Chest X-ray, PA view. Patient: 24 years old, sex M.
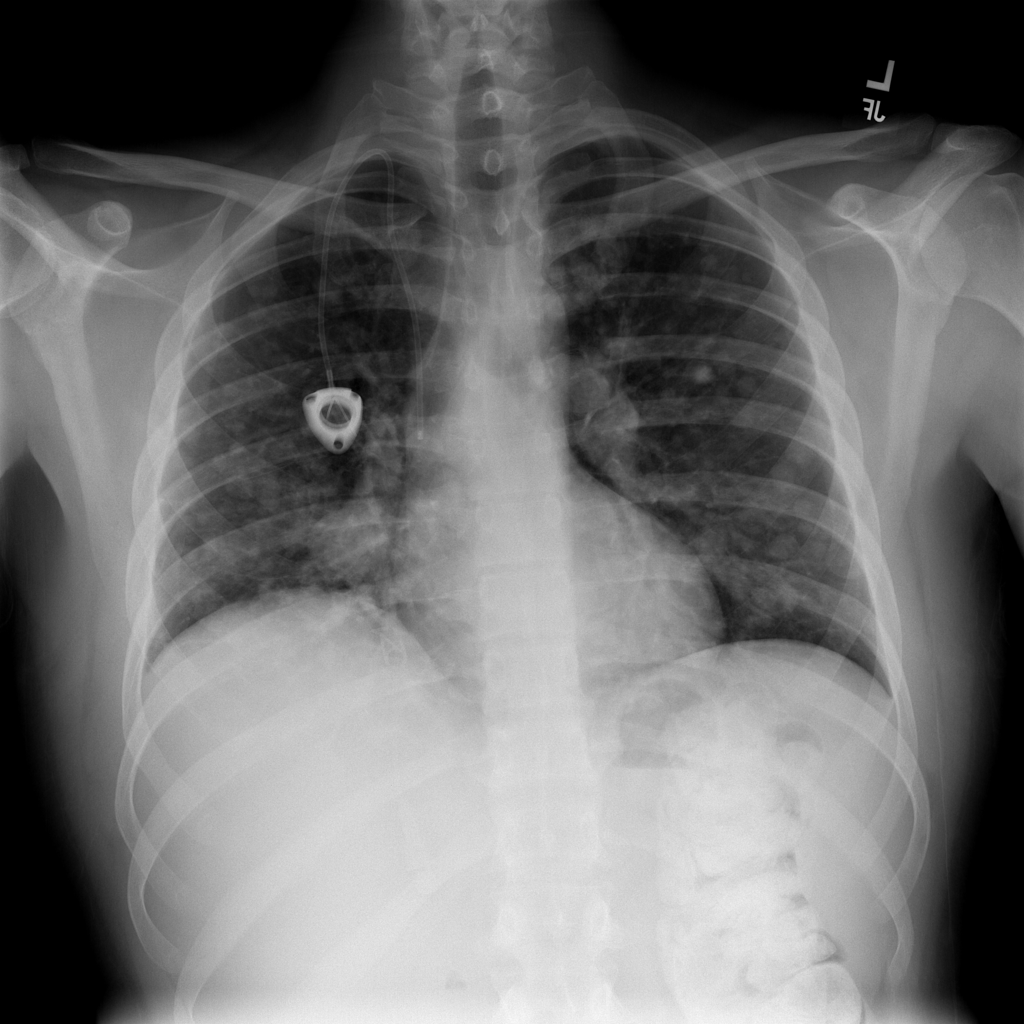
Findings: Mass, Nodule